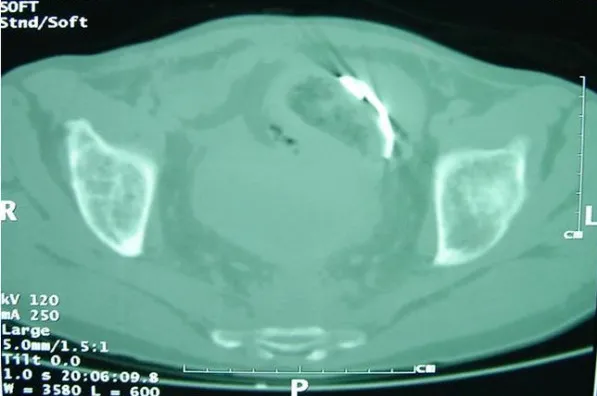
Contrast enhanced abdominal CT.
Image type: radiology (ct)